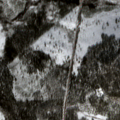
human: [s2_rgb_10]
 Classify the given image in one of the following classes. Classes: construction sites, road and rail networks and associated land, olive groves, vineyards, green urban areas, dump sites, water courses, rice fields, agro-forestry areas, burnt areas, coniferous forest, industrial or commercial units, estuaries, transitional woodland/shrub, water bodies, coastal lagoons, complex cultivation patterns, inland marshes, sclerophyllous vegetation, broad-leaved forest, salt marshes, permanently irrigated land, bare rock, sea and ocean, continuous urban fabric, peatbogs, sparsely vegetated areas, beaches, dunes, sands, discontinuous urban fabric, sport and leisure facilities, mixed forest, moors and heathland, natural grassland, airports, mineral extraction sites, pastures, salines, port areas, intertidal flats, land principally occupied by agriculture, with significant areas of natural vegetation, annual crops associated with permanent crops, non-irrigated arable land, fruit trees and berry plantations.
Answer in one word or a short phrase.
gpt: coniferous forest, mixed forest, transitional woodland/shrub